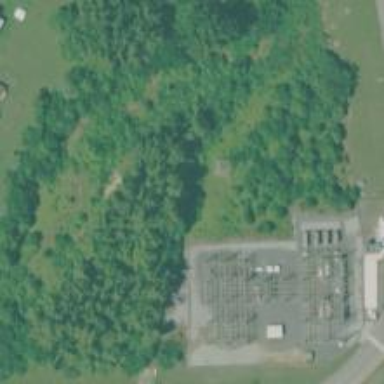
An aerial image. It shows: There is distribution substation enclosed by fence.